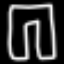
Label: pants